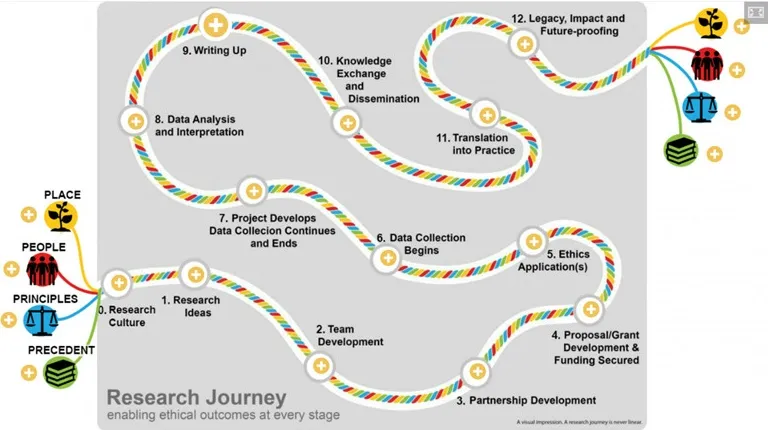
The Ethical Research Toolkit: Research Journey.
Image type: chart (chart)